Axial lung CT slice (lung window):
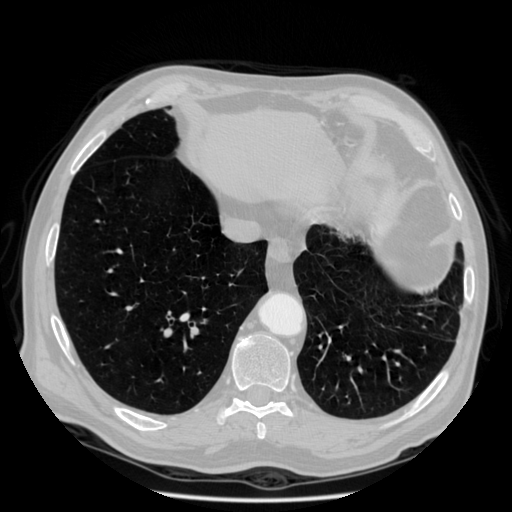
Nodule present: no